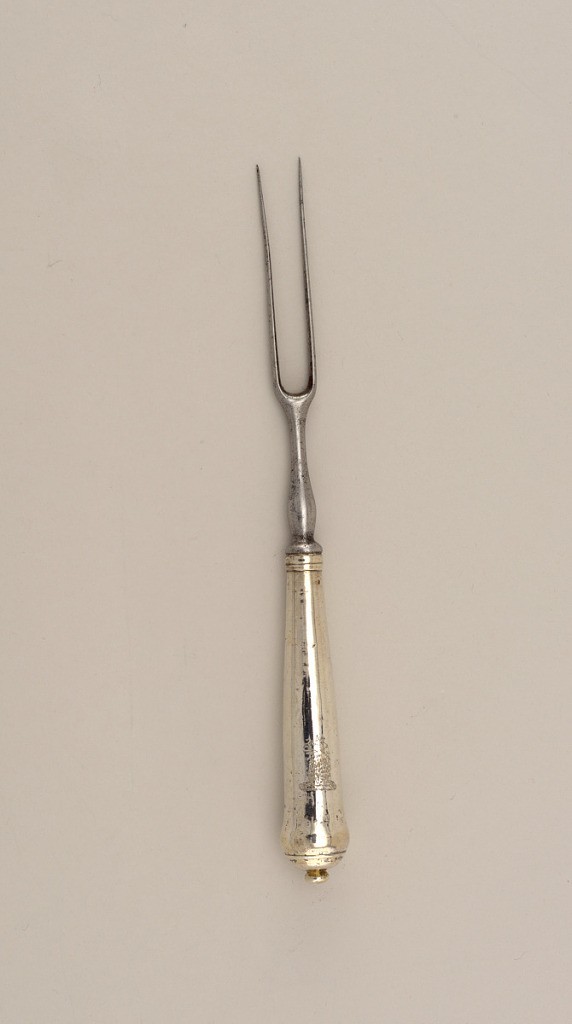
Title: Fork with Gryphon's Head Engraving
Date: ca. 1700
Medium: silver, steel
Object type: fork
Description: Two pronged steel fork with shaped shaft. Tapered plain silver cylindrical seamed handle with rounded end and raised button. Engraved with unidentified crest depicting a gryphon's head.